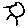
Label: sun